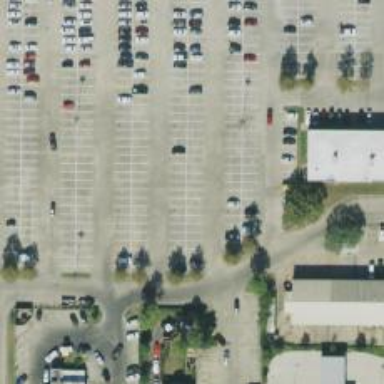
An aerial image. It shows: Parking space is available.